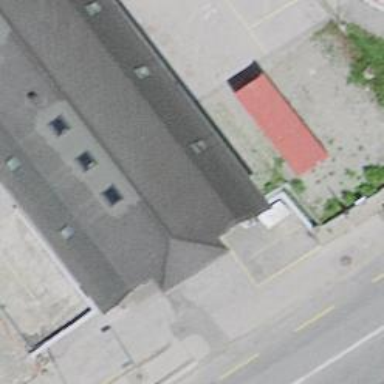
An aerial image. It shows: Clothing store.